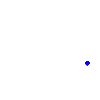
Particle: electron